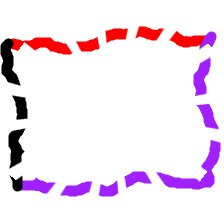
Shape: rectangle